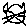
Label: cat